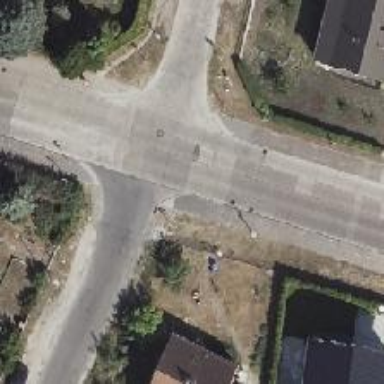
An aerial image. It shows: Road with "give way" sign.